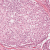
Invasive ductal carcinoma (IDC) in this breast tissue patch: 0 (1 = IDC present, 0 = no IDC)